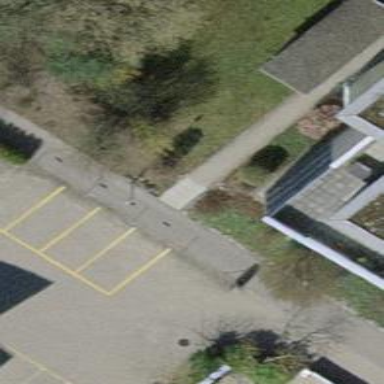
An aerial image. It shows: Set of steps on the road.